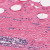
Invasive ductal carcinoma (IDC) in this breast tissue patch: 1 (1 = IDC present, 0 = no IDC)